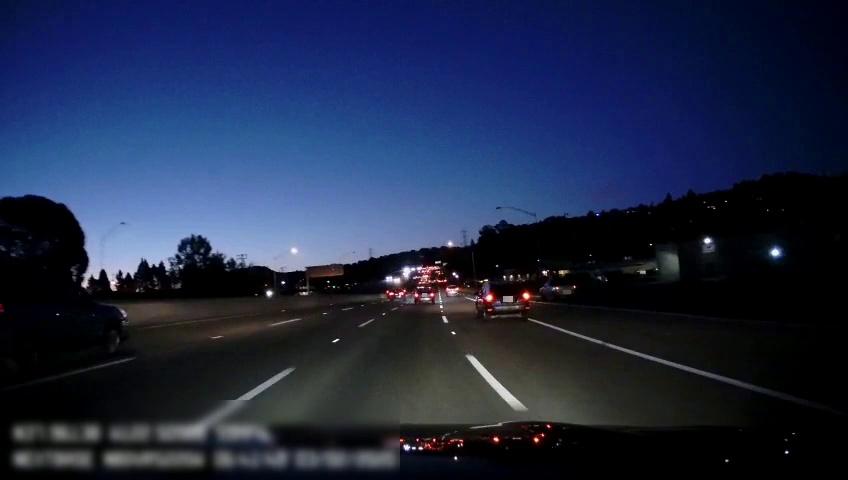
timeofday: Night
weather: Other
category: Drivable Space
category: Vehicles | SUV
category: Vehicles | Car
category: Vehicles | Car
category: Vehicles | Car
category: Vehicles | Truck
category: Vehicles | SUV
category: Lanes | Current Lane
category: Lanes | Current Lane
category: Lanes | Alternate Lane
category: Lanes | Alternate Lane
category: Lanes | Alternate Lane
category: Lanes | Alternate Lane